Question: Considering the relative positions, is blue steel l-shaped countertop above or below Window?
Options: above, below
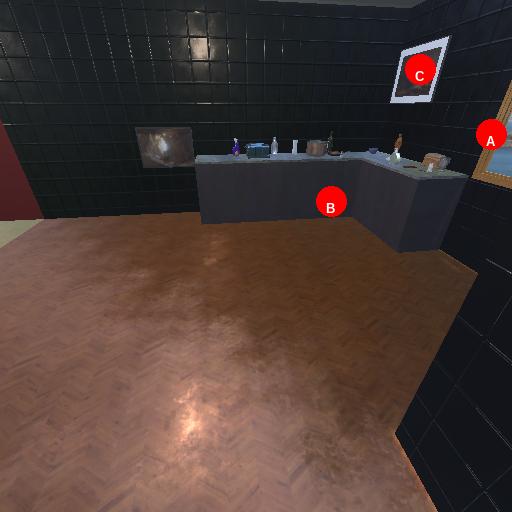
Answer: above